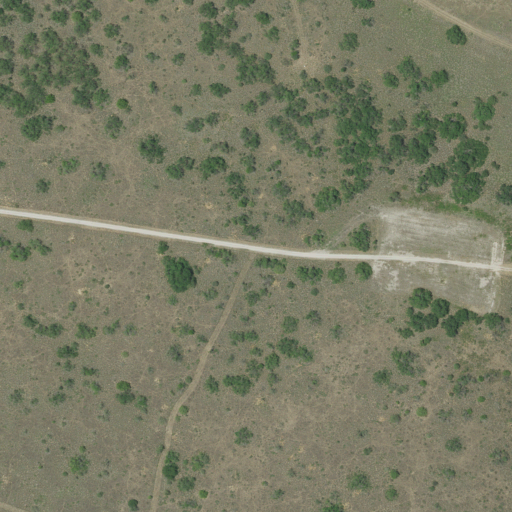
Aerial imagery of plain(s) in Texas named Jackson Pasture containing pasture, barren land, deciduous forest, and cultivated crops